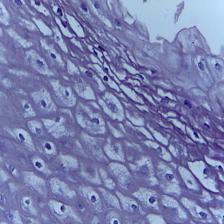
Diagnosis: Normal